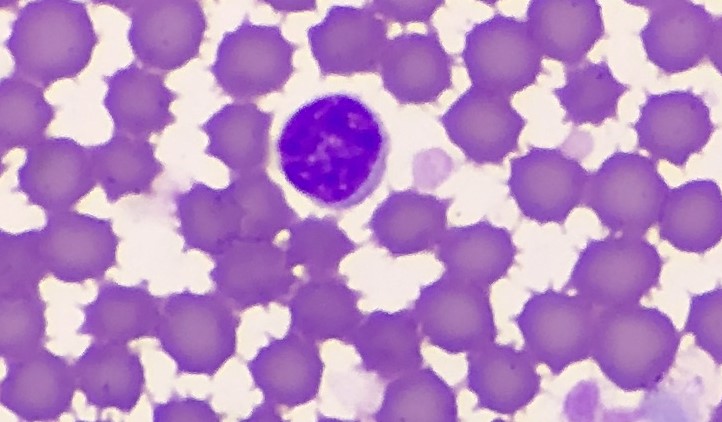
White blood cell type: Lymphocyte